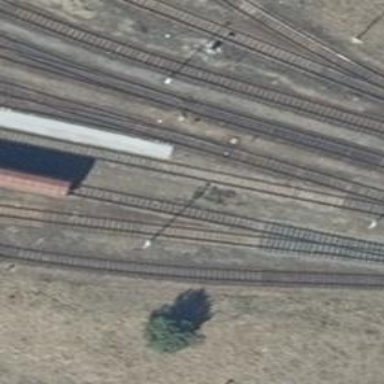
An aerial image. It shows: Railway switch.